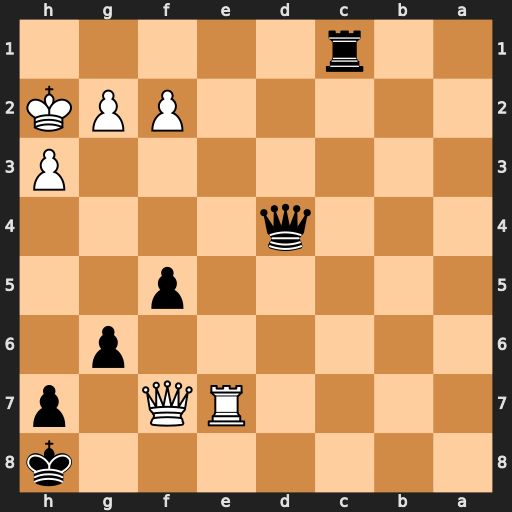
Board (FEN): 7k/4RQ1p/6p1/5p2/3q4/7P/5PPK/2r5
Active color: b
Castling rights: -
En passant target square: -
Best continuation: Qf4+ g3 Qxf2#